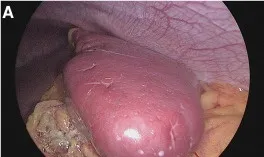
Intraoperative images and histopathology. (A): The spleen was enlarged (15 x 12 x 8 cm), and its surface was uneven and partially white.
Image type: endoscopy (gi_endoscopy)